Question: I am new in android and I am getting an error whcih says me can not inflate the view fragment_map in MapaFragment class, then application stops. I am using KitKat api 19.
I bring one day with it and I dont understand why the application in android stop giving an error in locat wich can not inflate the view.
I am using Google Maps v2 API.
MainActivity.java is:
package info.android;
'''
import android.os.Bundle;
import android.support.v4.app.FragmentManager;
import android.support.v4.app.Fragment;
import android.support.v4.app.FragmentTransaction;
import android.support.v4.app.FragmentActivity;
import android.support.v4.app.ActionBarDrawerToggle;
import android.support.v4.widget.DrawerLayout;
public class MainActivity extends FragmentActivity {
private DrawerLayout mDrawerLayout;
private ListView mDrawerList;
private ActionBarDrawerToggle mDrawerToggle;
// nav drawer title
private CharSequence mDrawerTitle;
// used to store app title
private CharSequence mTitle;
// slide menu items
private String[] navMenuTitles;
private TypedArray navMenuIcons;
private ArrayList<NavDrawerItem> navDrawerItems;
private NavDrawerListAdapter adapter;
@Override
protected void onCreate(Bundle savedInstanceState) {
super.onCreate(savedInstanceState);
setContentView(R.layout.activity_main);
Fragment fragment = (Fragment) new MapaFragment();
FragmentTransaction ft = getSupportFragmentManager().beginTransaction();
ft.replace(R.id.frame_container, fragment);
ft.commit();
}
}
'''
MapaFragment.java is:
'''
package info.android;
import java.util.List;
import info.android.R.id;
import android.support.v4.app.Fragment;
import android.os.Bundle;
import android.view.LayoutInflater;
import android.view.View;
import android.view.ViewGroup;
import com.google.android.gms.maps.*;
import com.google.android.gms.maps.model.*;
public class MapaFragment extends Fragment {
public MapaFragment(){}
@Override
public View onCreateView(LayoutInflater inflater, ViewGroup container, Bundle savedInstanceState) {
View v = inflater.inflate(R.layout.fragment_map, container, false);
...
return v;
}
'''
}
fragment_map.xml is:
'''
<LinearLayout xmlns:android="http://schemas.android.com/apk/res/android"
xmlns:tools="http://schemas.android.com/tools"
android:layout_width="match_parent"
android:layout_height="match_parent"
android:orientation="vertical"
tools:context=".MainActivity" >
<fragment
android:name="com.google.android.gms.maps.SupportMapFragment"
android:id="@+id/map"
android:layout_width="match_parent"
android:layout_height="match_parent" />
</LinearLayout>
'''
My AndroidManifest is:
'''
<manifest xmlns:android="http://schemas.android.com/apk/res/android"
package="info.android"
android:versionCode="1"
android:versionName="1.0" >
<uses-sdk
android:minSdkVersion="8"
android:targetSdkVersion="16" />
<permission
android:name="info.android.permission.MAPS_RECEIVE"
android:protectionLevel="signature" />
<uses-permission android:name="info.android.permission.MAPS_RECEIVE" />
<uses-permission android:name="android.permission.INTERNET" />
<uses-permission android:name="android.permission.WRITE_EXTERNAL_STORAGE" />
<uses-permission android:name="android.permission.ACCESS_COARSE_LOCATION" />
<uses-permission android:name="android.permission.ACCESS_FINE_LOCATION" />
<uses-permission android:name="com.google.android.providers.gsf.permission.READ_GSERVICES" />
<application
android:allowBackup="true"
android:icon="@drawable/ic_launcher"
android:label="@string/app_name"
android:theme="@style/AppTheme" >
<meta-data
android:name="com.google.android.gms.version"
android:value="19" />
<uses-library android:name="com.google.android.maps" />
<activity
android:name="info.android.MainActivity"
android:label="@string/app_name" >
<intent-filter>
<action android:name="android.intent.action.MAIN" />
<category android:name="android.intent.category.LAUNCHER" />
</intent-filter>
</activity>
<meta-data
android:name="com.google.android.maps.v2.API_KEY"
android:value="AIzaSyDVAF4WaVSVRDKJx87It8OSFP5txQcPabc" />
</application>
<uses-feature
android:glEsVersion="0x00020000"
android:required="true" />
</manifest>
'''
the fragment inside the layout fragment_map.xml, when I take out, this code is working with no problem. but when I add the fragment to draw the google map is when it is giving me problems.
The error list in locat is:
'''
05-18 23:41:10.906: W/dalvikvm(25636): threadid=1: thread exiting with uncaught exception (group=0x4159ad88)
05-18 23:41:10.916: E/AndroidRuntime(25636): FATAL EXCEPTION: main
05-18 23:41:10.916: E/AndroidRuntime(25636): Process: info.android, PID: 25636
05-18 23:41:10.916: E/AndroidRuntime(25636): java.lang.RuntimeException: Unable to start activity ComponentInfo{info.android/info.android.MainActivity}: android.view.InflateException: Binary XML file line #8: Error inflating class fragment
05-18 23:41:10.916: E/AndroidRuntime(25636): at android.app.ActivityThread.performLaunchActivity(ActivityThread.java:2248)
05-18 23:41:10.916: E/AndroidRuntime(25636): at android.app.ActivityThread.handleLaunchActivity(ActivityThread.java:2298)
05-18 23:41:10.916: E/AndroidRuntime(25636): at android.app.ActivityThread.access$800(ActivityThread.java:144)
05-18 23:41:10.916: E/AndroidRuntime(25636): at android.app.ActivityThread$H.handleMessage(ActivityThread.java:1246)
05-18 23:41:10.916: E/AndroidRuntime(25636): at android.os.Handler.dispatchMessage(Handler.java:102)
05-18 23:41:10.916: E/AndroidRuntime(25636): at android.os.Looper.loop(Looper.java:212)
05-18 23:41:10.916: E/AndroidRuntime(25636): at android.app.ActivityThread.main(ActivityThread.java:5151)
05-18 23:41:10.916: E/AndroidRuntime(25636): at java.lang.reflect.Method.invokeNative(Native Method)
05-18 23:41:10.916: E/AndroidRuntime(25636): at java.lang.reflect.Method.invoke(Method.java:515)
05-18 23:41:10.916: E/AndroidRuntime(25636): at com.android.internal.os.ZygoteInit$MethodAndArgsCaller.run(ZygoteInit.java:877)
05-18 23:41:10.916: E/AndroidRuntime(25636): at com.android.internal.os.ZygoteInit.main(ZygoteInit.java:693)
05-18 23:41:10.916: E/AndroidRuntime(25636): at dalvik.system.NativeStart.main(Native Method)
05-18 23:41:10.916: E/AndroidRuntime(25636): Caused by: android.view.InflateException: Binary XML file line #8: Error inflating class fragment
05-18 23:41:10.916: E/AndroidRuntime(25636): at android.view.LayoutInflater.createViewFromTag(LayoutInflater.java:713)
05-18 23:41:10.916: E/AndroidRuntime(25636): at android.view.LayoutInflater.rInflate(LayoutInflater.java:755)
05-18 23:41:10.916: E/AndroidRuntime(25636): at android.view.LayoutInflater.inflate(LayoutInflater.java:492)
05-18 23:41:10.916: E/AndroidRuntime(25636): at android.view.LayoutInflater.inflate(LayoutInflater.java:397)
05-18 23:41:10.916: E/AndroidRuntime(25636): at info.android.MapaFragment.onCreateView(MapaFragment.java:20)
05-18 23:41:10.916: E/AndroidRuntime(25636): at android.support.v4.app.Fragment.performCreateView(Fragment.java:1500)
05-18 23:41:10.916: E/AndroidRuntime(25636): at android.support.v4.app.FragmentManagerImpl.moveToState(FragmentManager.java:927)
05-18 23:41:10.916: E/AndroidRuntime(25636): at android.support.v4.app.FragmentManagerImpl.moveToState(FragmentManager.java:1104)
05-18 23:41:10.916: E/AndroidRuntime(25636): at android.support.v4.app.BackStackRecord.run(BackStackRecord.java:682)
05-18 23:41:10.916: E/AndroidRuntime(25636): at android.support.v4.app.FragmentManagerImpl.execPendingActions(FragmentManager.java:1467)
05-18 23:41:10.916: E/AndroidRuntime(25636): at android.support.v4.app.FragmentActivity.onStart(FragmentActivity.java:570)
05-18 23:41:10.916: E/AndroidRuntime(25636): at android.app.Instrumentation.callActivityOnStart(Instrumentation.java:1171)
05-18 23:41:10.916: E/AndroidRuntime(25636): at android.app.Activity.performStart(Activity.java:5241)
05-18 23:41:10.916: E/AndroidRuntime(25636): at android.app.ActivityThread.performLaunchActivity(ActivityThread.java:2221)
05-18 23:41:10.916: E/AndroidRuntime(25636): ... 11 more
05-18 23:41:10.916: E/AndroidRuntime(25636): Caused by: android.app.Fragment$InstantiationException: Unable to instantiate fragment com.google.android.gms.maps.SupportMapFragment: make sure class name exists, is public, and has an empty constructor that is public
05-18 23:41:10.916: E/AndroidRuntime(25636): at android.app.Fragment.instantiate(Fragment.java:597)
05-18 23:41:10.916: E/AndroidRuntime(25636): at android.app.Fragment.instantiate(Fragment.java:561)
05-18 23:41:10.916: E/AndroidRuntime(25636): at android.app.Activity.onCreateView(Activity.java:4778)
05-18 23:41:10.916: E/AndroidRuntime(25636): at android.view.LayoutInflater.createViewFromTag(LayoutInflater.java:689)
05-18 23:41:10.916: E/AndroidRuntime(25636): ... 24 more
05-18 23:41:10.916: E/AndroidRuntime(25636): Caused by: java.lang.ClassNotFoundException: Didn't find class "com.google.android.gms.maps.SupportMapFragment" on path: DexPathList[[zip file "/system/framework/com.google.android.maps.jar", zip file "/data/app/info.android-1.apk"],nativeLibraryDirectories=[/data/app-lib/info.android-1, /vendor/lib, /system/lib]]
05-18 23:41:10.916: E/AndroidRuntime(25636): at dalvik.system.BaseDexClassLoader.findClass(BaseDexClassLoader.java:56)
05-18 23:41:10.916: E/AndroidRuntime(25636): at java.lang.ClassLoader.loadClass(ClassLoader.java:497)
05-18 23:41:10.916: E/AndroidRuntime(25636): at java.lang.ClassLoader.loadClass(ClassLoader.java:457)
05-18 23:41:10.916: E/AndroidRuntime(25636): at android.app.Fragment.instantiate(Fragment.java:583)
'''
What is wrong?
I add the image I attached my library zone in the project correctly the still. I changed the version of Android to 4.0.3

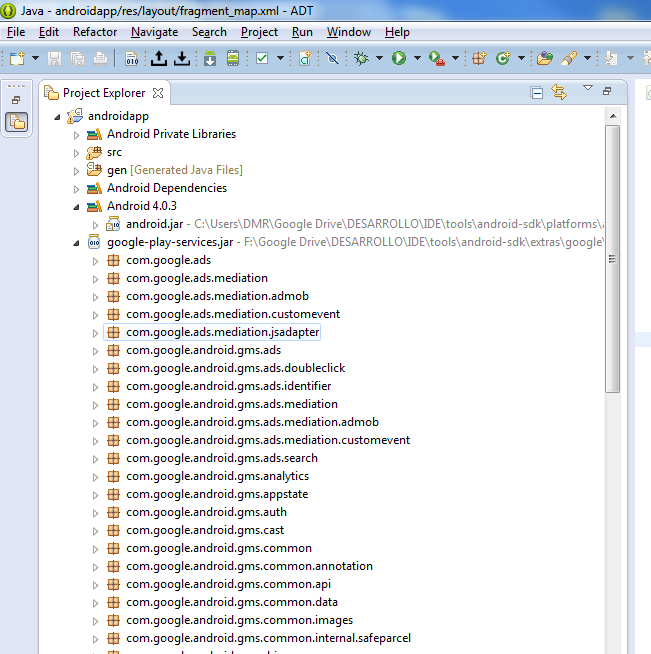
Answer: I got the solution after fighting during two days, I got to resolve the problem, first I did it is to put next lines in AndroidManifest.xml after the key next line:
'''
<meta-data android:name="com.google.android.gms.version" android:value="<PHONE>" />
'''
and I deleted uses-library (not compatible with google Maps Api V2.